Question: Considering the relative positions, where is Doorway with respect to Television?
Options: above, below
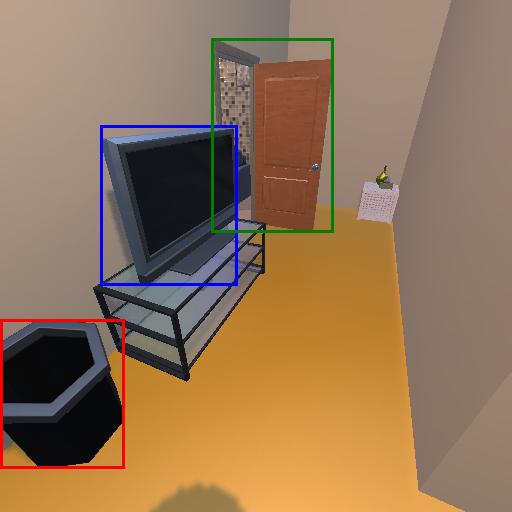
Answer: above